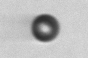
Label: bead